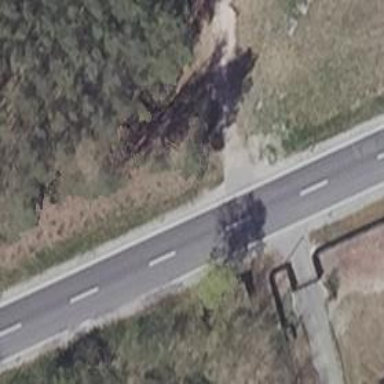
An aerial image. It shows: Secondary road with asphalt surface.